Question: in my app i use relative layout for design.in an activity i have four buttons at bottom of the screen. my xml code(Land scape) does not suit for all device screen. it has more space between buttons as show in the figure. how to design the layout which is suit for all resolution screen (Landscape).
layout image is :

my xml:
'''
<RelativeLayout android:id="@+id/relativeLayout1"
android:layout_width="fill_parent" android:layout_height="fill_parent"
android:background="#0000FF"
xmlns:android="http://schemas.android.com/apk/res/android">
<RelativeLayout android:layout_width="fill_parent"
android:layout_gravity="bottom" android:layout_alignParentBottom="true"
android:background="@drawable/applicarion_bar" android:layout_height="wrap_content"
android:id="@+id/relativeLayout4">
<ImageButton android:id="@+id/homeimageButton2"
android:layout_alignParentLeft="true"
android:layout_width="wrap_content" android:layout_height="wrap_content"
android:background="@drawable/festival_btn" />
<ImageButton android:layout_height="wrap_content"
android:layout_toRightOf="@+id/homeimageButton2"
android:layout_marginLeft="60dp"
android:layout_width="wrap_content" android:background="@drawable/search_btn"
android:id="@+id/homeimageButton3"></ImageButton>
<TextView android:id="@+id/homecalendar4" android:text="MAR 20"
android:layout_toRightOf="@+id/homeimageButton3"
android:gravity="center"
android:textSize="10dp"
android:layout_marginLeft="60dp"
android:layout_width="wrap_content" android:layout_height="wrap_content"
android:background="@drawable/calendar_btn" />
<ImageButton android:id="@+id/homeimageButton5"
android:layout_alignParentRight="true"
android:layout_marginLeft="10dp"
android:layout_width="wrap_content" android:layout_height="wrap_content"
android:background="@drawable/favorite_btn" />
</RelativeLayout>
'''
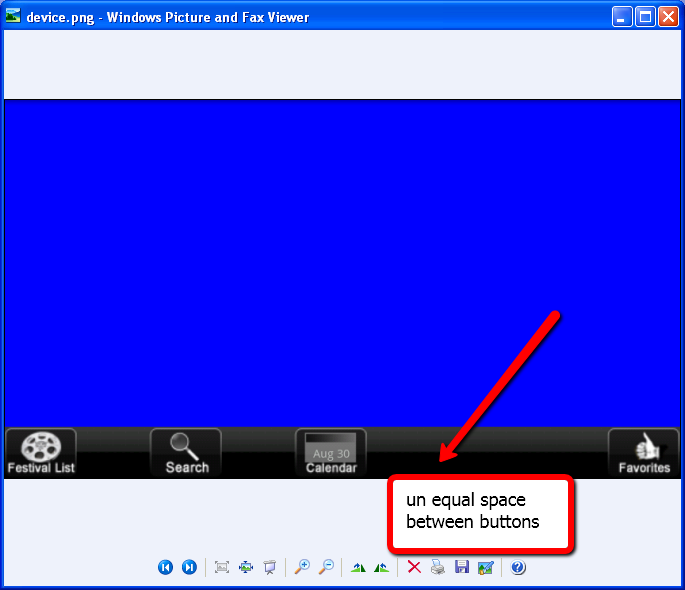
Answer: '''
<LinearLayout android:id="@+id/put_id_of_ll"
android:orientation="horizontal" android:background="#012C58"
android:paddingLeft="4.0dip" android:paddingTop="5.0dip"
android:paddingRight="4.0dip" android:paddingBottom="1.0dip"
android:layout_width="fill_parent" android:layout_height="wrap_content"
android:layout_alignParentBottom="true">
<ImageButton android:id="@+id/homeimageButton2"
android:layout_width="0.0dip"
android:text="ImageButton"
android:background="@drawable/festival_btn"
android:layout_weight="1.0"
android:layout_height="wrap_content"
android:padding="10dp"
android:layout_marginBottom="3dip"
android:layout_marginLeft="2dip" />
<ImageButton android:id="@+id/homeimageButton3"
android:background="@drawable/search_btn"
android:layout_width="0.0dip"
android:text="btn2"
android:layout_weight="1.0"
android:layout_height="wrap_content"
android:padding="10dp"
android:layout_marginBottom="3dip"
android:layout_marginLeft="2dip" />
<TextView android:id="@+id/homecalendar4" android:text="MAR 20"
android:layout_width="0.0dip"
android:layout_weight="1.0"
android:layout_height="wrap_content"
android:padding="10dp"
android:layout_marginBottom="3dip"
android:layout_marginLeft="2dip" />
<ImageButton android:id="@+id/homeimageButton5"
android:layout_width="0.0dip"
android:text="btn4"
android:background="@drawable/favorite_btn"
android:layout_weight="1.0"
android:layout_height="wrap_content"
android:padding="10dp"
android:layout_marginBottom="3dip"
android:layout_marginLeft="2dip" />
</LinearLayout>
'''
It will work.